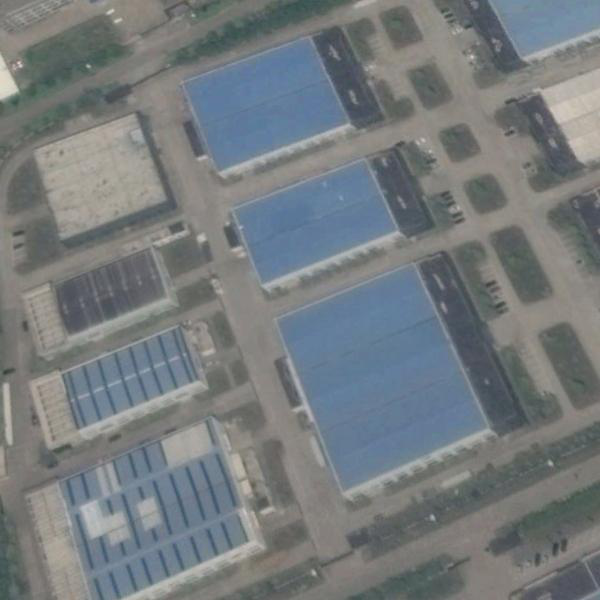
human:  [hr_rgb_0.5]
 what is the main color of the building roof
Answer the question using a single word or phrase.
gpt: blue